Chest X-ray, AP view. Patient: 39 years old, sex M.
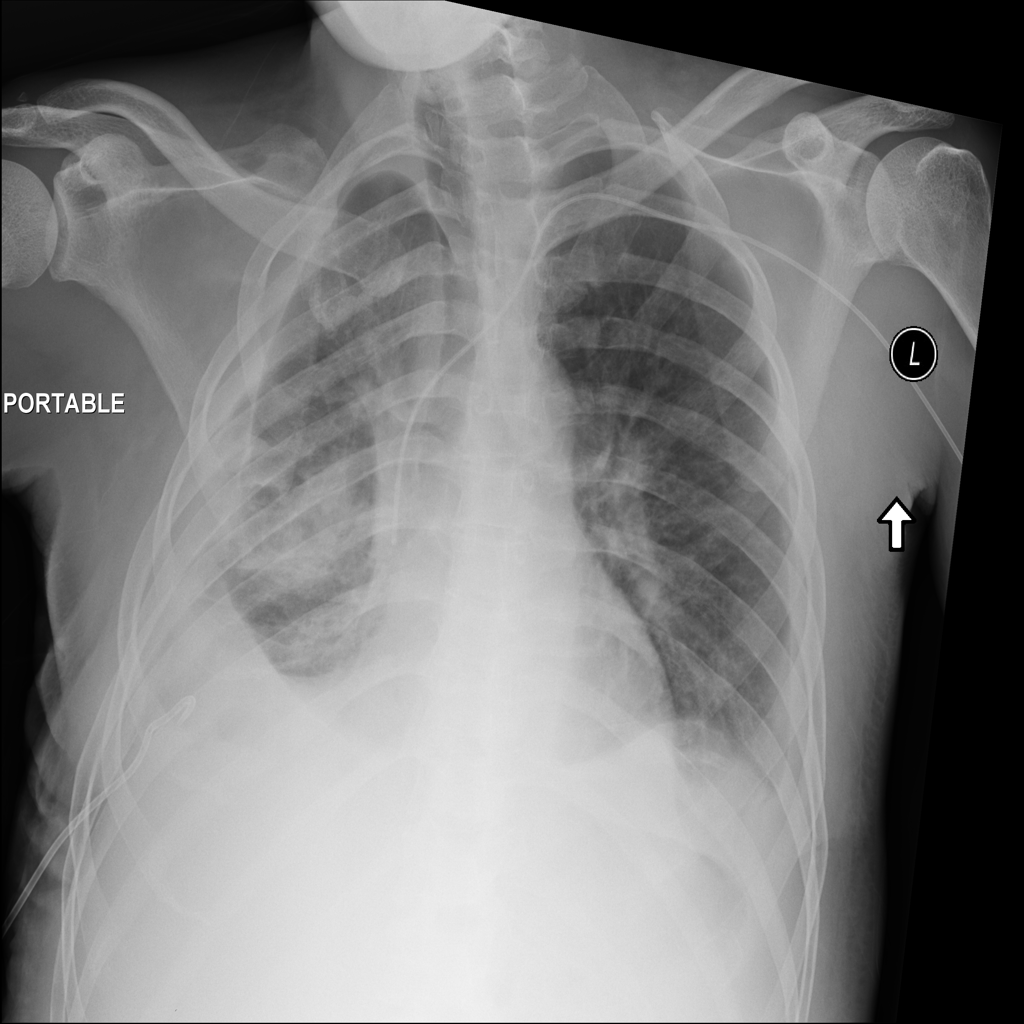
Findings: Effusion, Infiltration